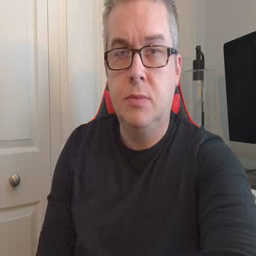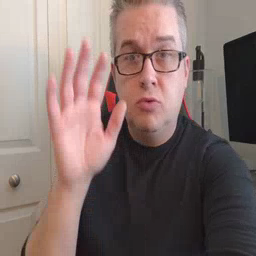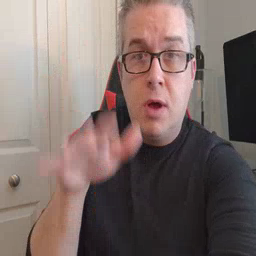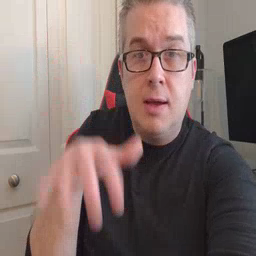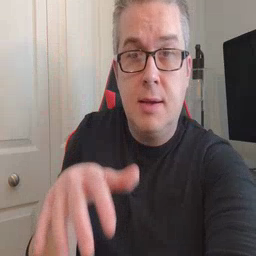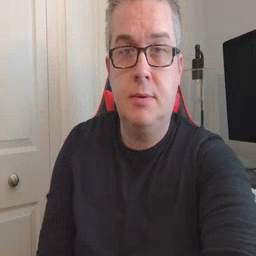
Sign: rain